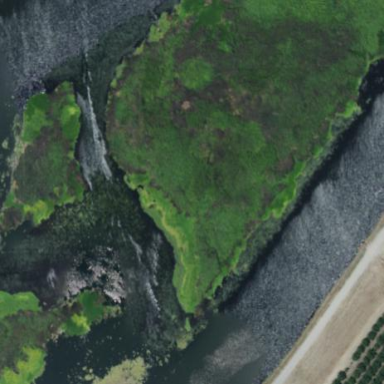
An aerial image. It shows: Marshy wetland area.